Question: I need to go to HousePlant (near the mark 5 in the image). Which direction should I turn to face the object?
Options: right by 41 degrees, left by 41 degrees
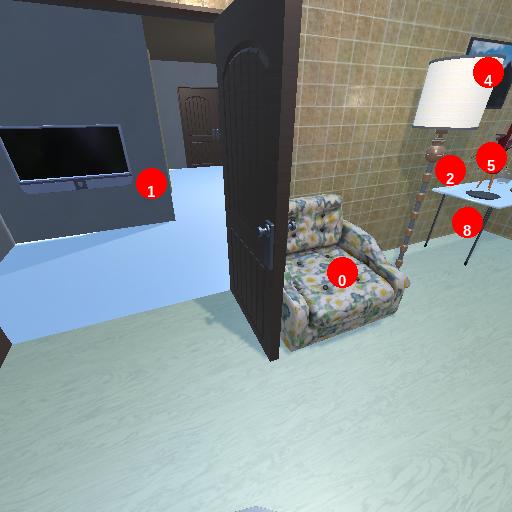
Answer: right by 41 degrees